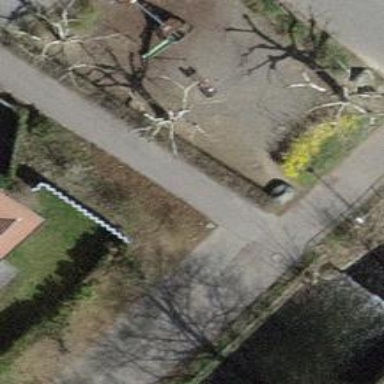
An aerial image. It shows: Bench for seating.